Question: For days, it has been a puzzle to me why my new site fails to rank on a very small niche. I have been doing really well on SEO with all my previous sites except my personal site. The site is on <URL>. Just today, Google started displaying my site's keywords on Google Webmaster tools and I was shocked by the result. The image below sums up what I am talking about:

As you can see, Google seems to be crawling my .less files and it is hurting my SEO result. Is there a way that I can tell Google to treat .less files as CSS files and bypass it during indexing?
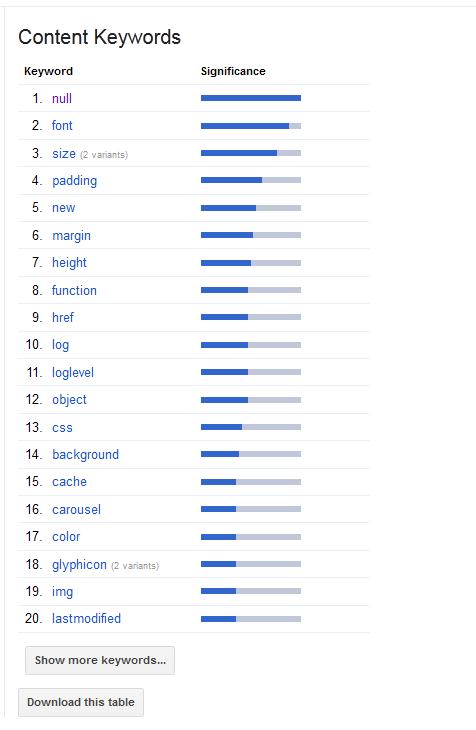
Answer: You need to use a <URL> file.
'''
User-agent: *
Disallow: /*.less$
Disallow: /*.js$
'''
Or, instead of disallowing extensions, you can place all your static content into a directory and disallow that so it's more managable.
'''
User-agent: *
Disallow: /static/
'''
You can use <URL> to validate your robots.txt file.